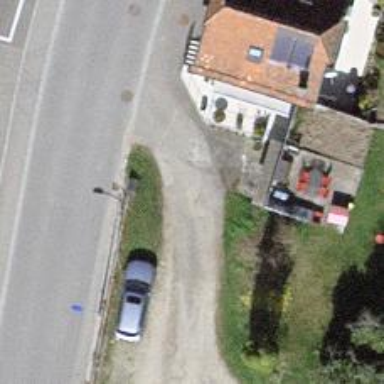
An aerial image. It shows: Driveway.